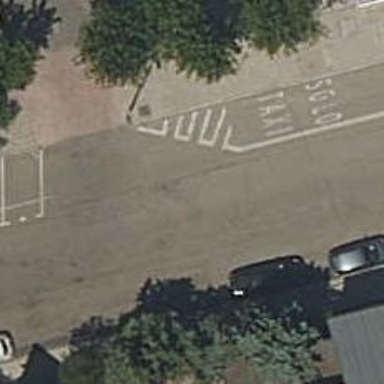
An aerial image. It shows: Sidewalk.